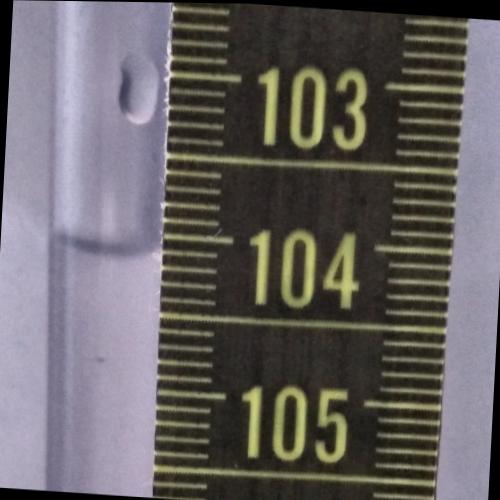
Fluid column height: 104.1 cm